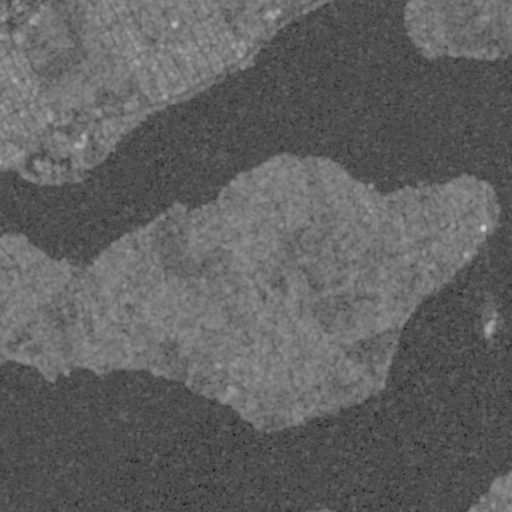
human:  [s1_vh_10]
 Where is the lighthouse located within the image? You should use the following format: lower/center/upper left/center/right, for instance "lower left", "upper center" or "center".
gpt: The lighthouse is located in the center right of the image.
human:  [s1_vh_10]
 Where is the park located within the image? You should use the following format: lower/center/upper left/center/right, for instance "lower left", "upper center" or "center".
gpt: The park is located in the upper left of the image.
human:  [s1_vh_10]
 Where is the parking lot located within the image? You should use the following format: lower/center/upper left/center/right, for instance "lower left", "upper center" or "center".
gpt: The parking lot is located in the upper left of the image.
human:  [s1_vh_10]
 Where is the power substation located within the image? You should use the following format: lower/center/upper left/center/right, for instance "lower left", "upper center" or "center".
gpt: The power substation is located in the upper left of the image.
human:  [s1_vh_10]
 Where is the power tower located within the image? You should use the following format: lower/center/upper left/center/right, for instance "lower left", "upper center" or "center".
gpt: The power tower is located in the upper left of the image.
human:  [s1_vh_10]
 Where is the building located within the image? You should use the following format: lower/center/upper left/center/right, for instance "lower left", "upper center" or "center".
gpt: The building is located in the lower left of the image.
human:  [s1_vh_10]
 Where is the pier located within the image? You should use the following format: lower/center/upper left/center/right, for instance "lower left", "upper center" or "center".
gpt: The pier is located in the lower left of the image.
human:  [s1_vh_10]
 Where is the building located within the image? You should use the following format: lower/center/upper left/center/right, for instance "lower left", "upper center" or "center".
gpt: The building is located in the lower right of the image.
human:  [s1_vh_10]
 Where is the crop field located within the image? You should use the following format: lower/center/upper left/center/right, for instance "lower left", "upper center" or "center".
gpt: There is no crop field in the image.

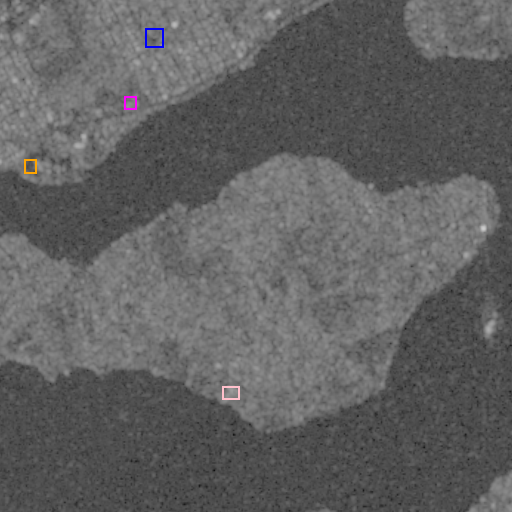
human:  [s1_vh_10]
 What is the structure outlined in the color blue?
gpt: The structure outlined in blue is a park.
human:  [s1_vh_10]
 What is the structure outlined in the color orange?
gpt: The structure outlined in orange is a parking lot.
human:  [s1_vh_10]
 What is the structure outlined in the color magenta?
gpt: The structure outlined in magenta is a power substation.
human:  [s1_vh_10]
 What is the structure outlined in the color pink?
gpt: The structure outlined in pink is a building.
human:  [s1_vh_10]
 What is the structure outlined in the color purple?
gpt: There is no purple outline.